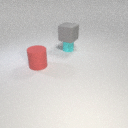
small cyan rubber cylinder below large gray rubber cube